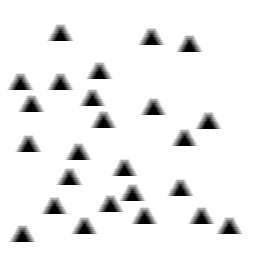
Squares: 0
Triangles: 25
Stars: 0
Total shapes: 25